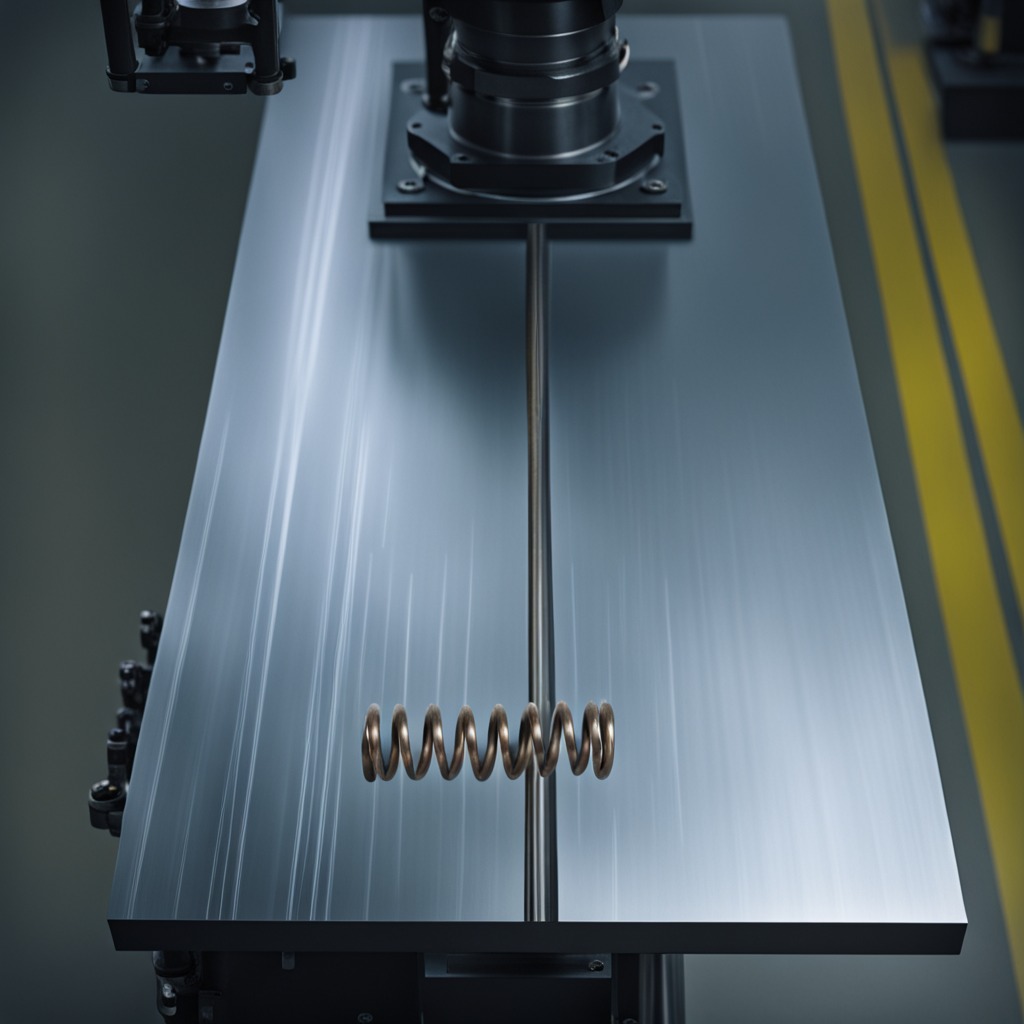
A coiled metal spring is lying on a metal table in a machine shop under fluorescent lights.